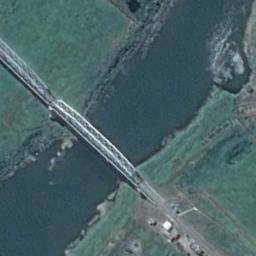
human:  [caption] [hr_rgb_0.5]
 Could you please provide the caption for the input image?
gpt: A bridge is over the river with some plants beside .

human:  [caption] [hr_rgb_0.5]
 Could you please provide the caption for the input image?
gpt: A bridge built on a dark blue river and some green plants on both sides of the river .

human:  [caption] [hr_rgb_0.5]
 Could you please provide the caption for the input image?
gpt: It was a two-way bridge, And the water in the river was black .

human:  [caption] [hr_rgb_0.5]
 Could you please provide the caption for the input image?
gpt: A bridge connects the green areas on both sides of the turquoise water  There are arched supports on the bridge .

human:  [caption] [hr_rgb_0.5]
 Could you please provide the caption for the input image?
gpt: Numerous green plants are around the bridge .